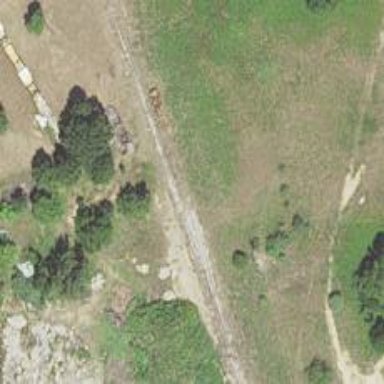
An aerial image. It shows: Abandoned railway.